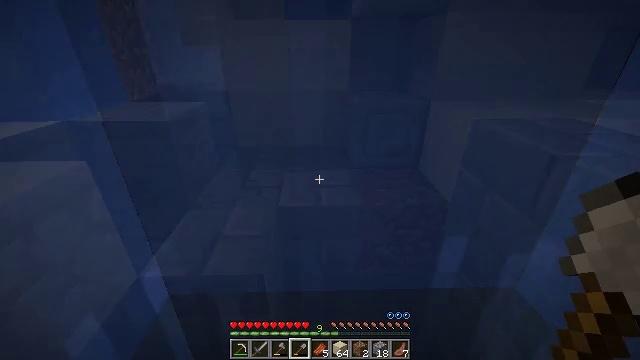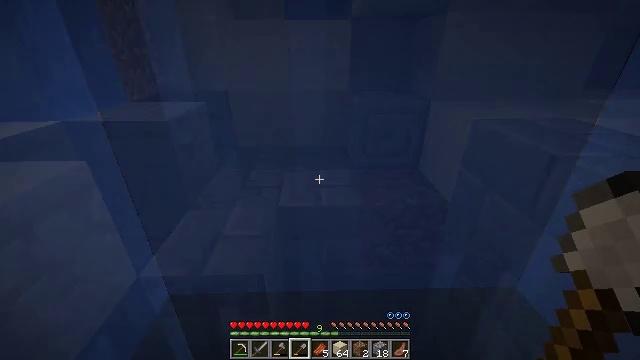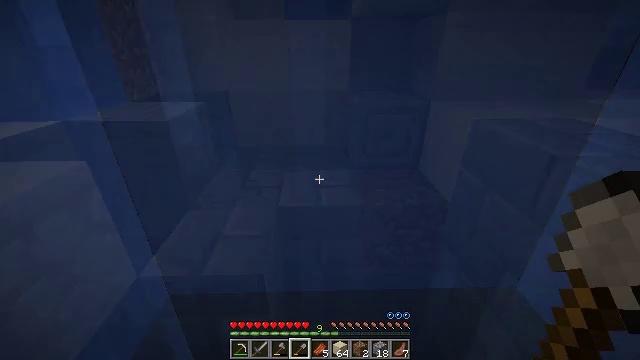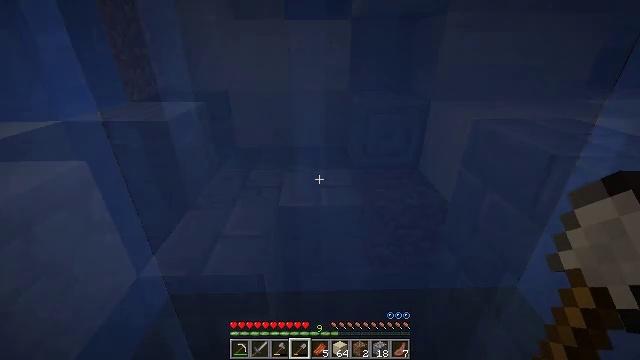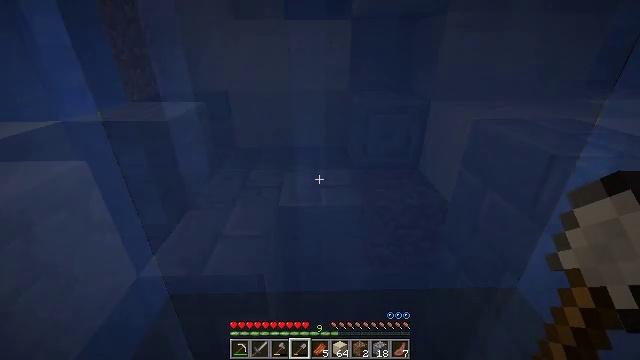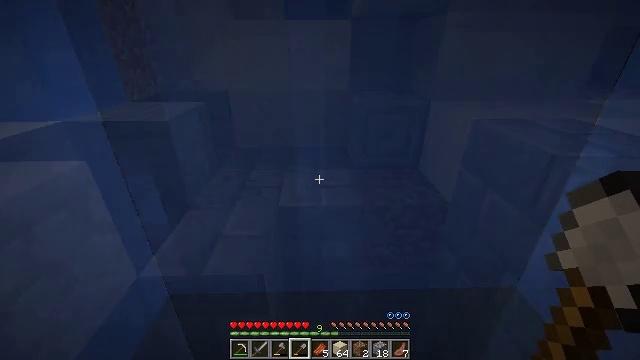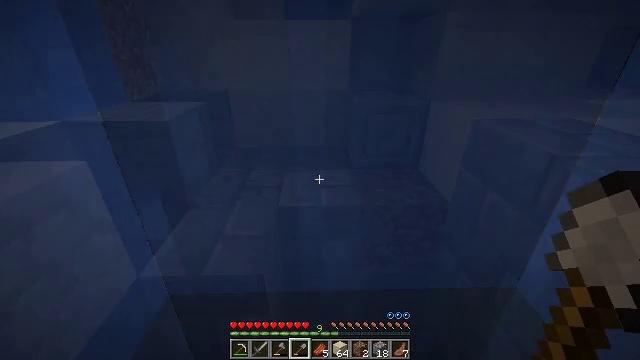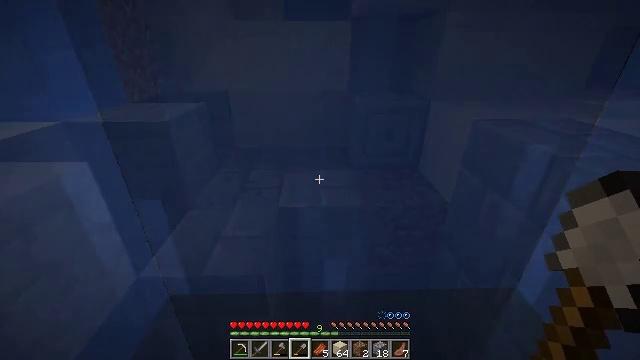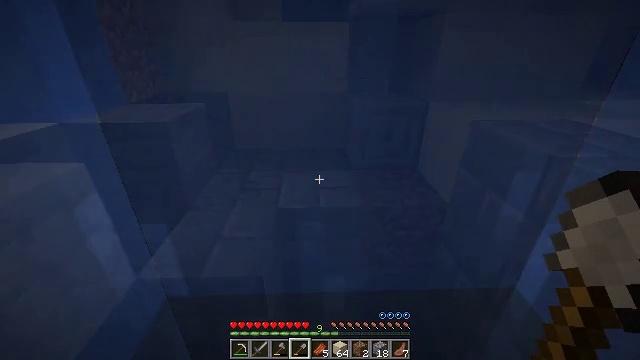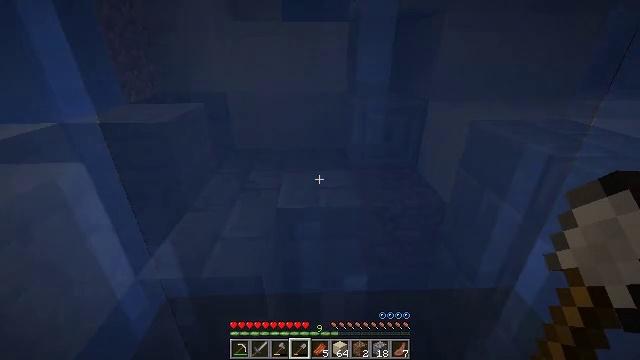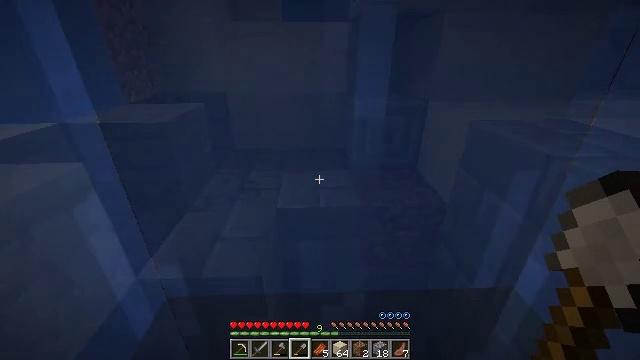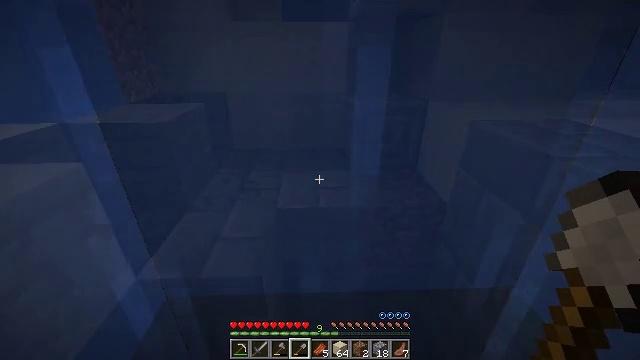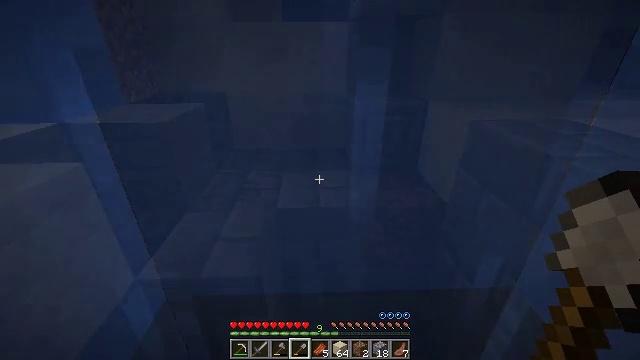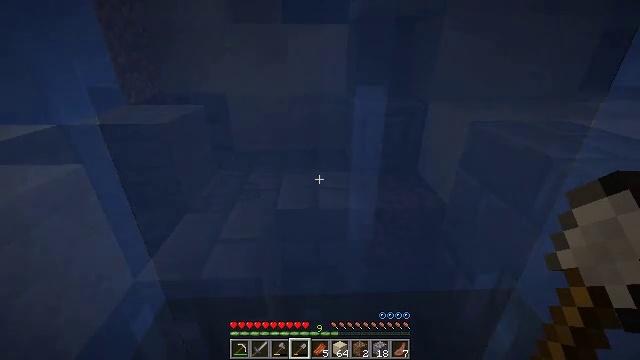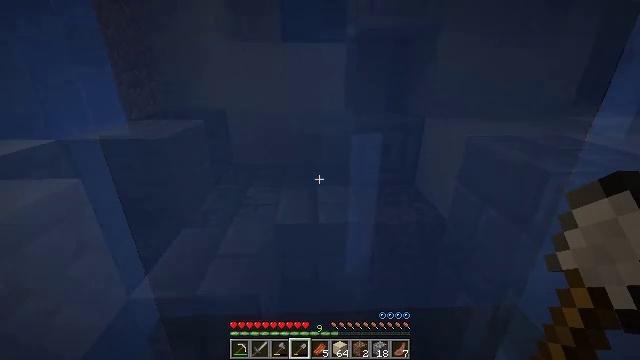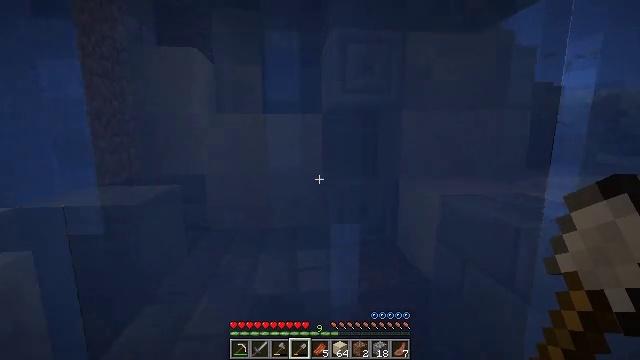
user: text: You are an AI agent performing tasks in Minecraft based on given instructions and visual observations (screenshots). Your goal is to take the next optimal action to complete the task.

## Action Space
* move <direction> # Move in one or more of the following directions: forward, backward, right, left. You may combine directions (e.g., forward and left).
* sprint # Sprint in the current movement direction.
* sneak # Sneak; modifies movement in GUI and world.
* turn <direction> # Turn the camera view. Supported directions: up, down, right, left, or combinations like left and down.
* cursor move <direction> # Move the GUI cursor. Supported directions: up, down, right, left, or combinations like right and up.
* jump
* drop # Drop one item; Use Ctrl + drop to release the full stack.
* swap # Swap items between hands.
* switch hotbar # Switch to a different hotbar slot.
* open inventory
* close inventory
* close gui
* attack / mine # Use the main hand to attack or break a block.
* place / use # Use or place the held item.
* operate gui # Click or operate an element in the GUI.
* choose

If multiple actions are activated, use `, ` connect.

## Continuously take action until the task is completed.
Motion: motion action
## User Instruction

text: Dig up some sand.
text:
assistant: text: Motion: no_op
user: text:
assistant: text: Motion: no_op
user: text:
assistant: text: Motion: no_op
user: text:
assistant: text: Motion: no_op
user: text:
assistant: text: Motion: no_op
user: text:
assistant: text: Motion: no_op
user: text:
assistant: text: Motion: no_op
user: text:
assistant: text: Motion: no_op
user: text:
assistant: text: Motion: no_op
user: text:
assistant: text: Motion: no_op
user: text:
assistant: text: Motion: no_op
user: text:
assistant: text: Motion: no_op
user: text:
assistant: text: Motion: no_op
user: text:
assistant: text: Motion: turn up
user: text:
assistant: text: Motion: turn right and up
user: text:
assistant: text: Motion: turn right and up
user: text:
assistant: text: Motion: turn right and up
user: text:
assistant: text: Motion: no_op
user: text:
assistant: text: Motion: no_op
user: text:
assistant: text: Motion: no_op
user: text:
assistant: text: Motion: no_op
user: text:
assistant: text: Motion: no_op
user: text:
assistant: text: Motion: no_op
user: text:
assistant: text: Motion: no_op
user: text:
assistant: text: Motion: no_op
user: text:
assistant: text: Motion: no_op
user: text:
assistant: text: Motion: no_op
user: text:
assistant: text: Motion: no_op
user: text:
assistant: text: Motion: no_op
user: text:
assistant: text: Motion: no_op